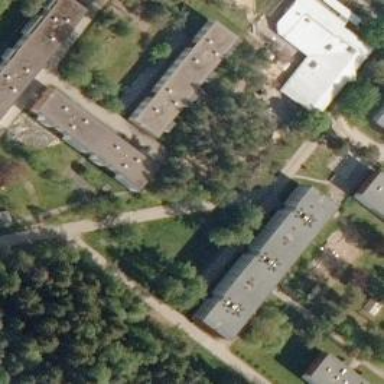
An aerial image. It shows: Apartment building with flat roof.